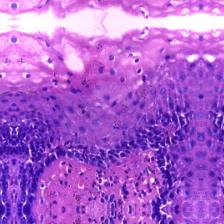
Diagnosis: OSCC